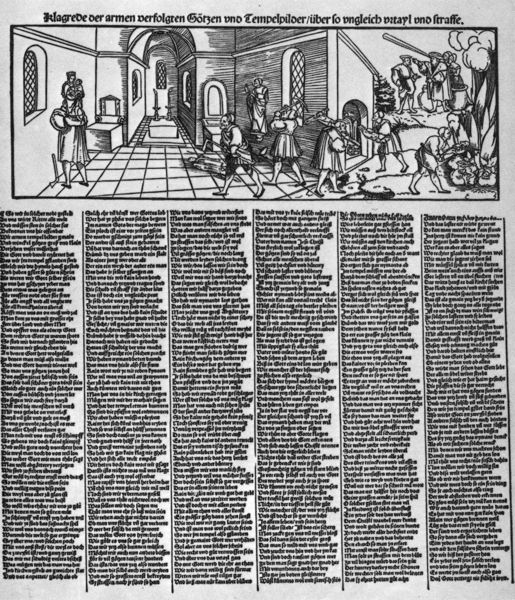
Titel: Klagrede der armen verfolgten Götzen und Tempelpilder
Künstler: Erhard Schön
Schlagwörter: feuer, menschen, fenster, glas, männer, raum, schwarz, weiss, zeichnung, gebäude, haus, leute, bild, kirche, rauch, boden, innen, blatt, karren, statue, holzschnitt, schrift, rede, grafik, graphik, spalten, fliessen, brand, kerze, buch, druck, druckgrafik, stich, seite, illustration, text, überschrift, kacheln, altar, buchseite, küche, skulpturen, mittelalter, tempel, emblem, kriche, pilger, buchmalerei, bildersturm, freimaurer, gutenberg, illumination, ilustration, barnd, zerstören, brennt, textseite, klagrede, deutch, stch